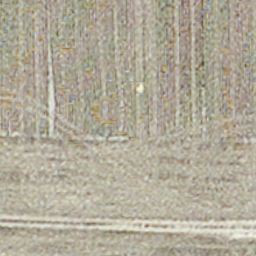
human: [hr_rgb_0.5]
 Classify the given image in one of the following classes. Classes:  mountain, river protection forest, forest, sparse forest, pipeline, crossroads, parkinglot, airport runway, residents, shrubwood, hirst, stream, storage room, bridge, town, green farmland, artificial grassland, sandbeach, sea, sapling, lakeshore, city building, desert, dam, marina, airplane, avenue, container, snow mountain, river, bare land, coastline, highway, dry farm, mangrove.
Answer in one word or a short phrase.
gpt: dry farm